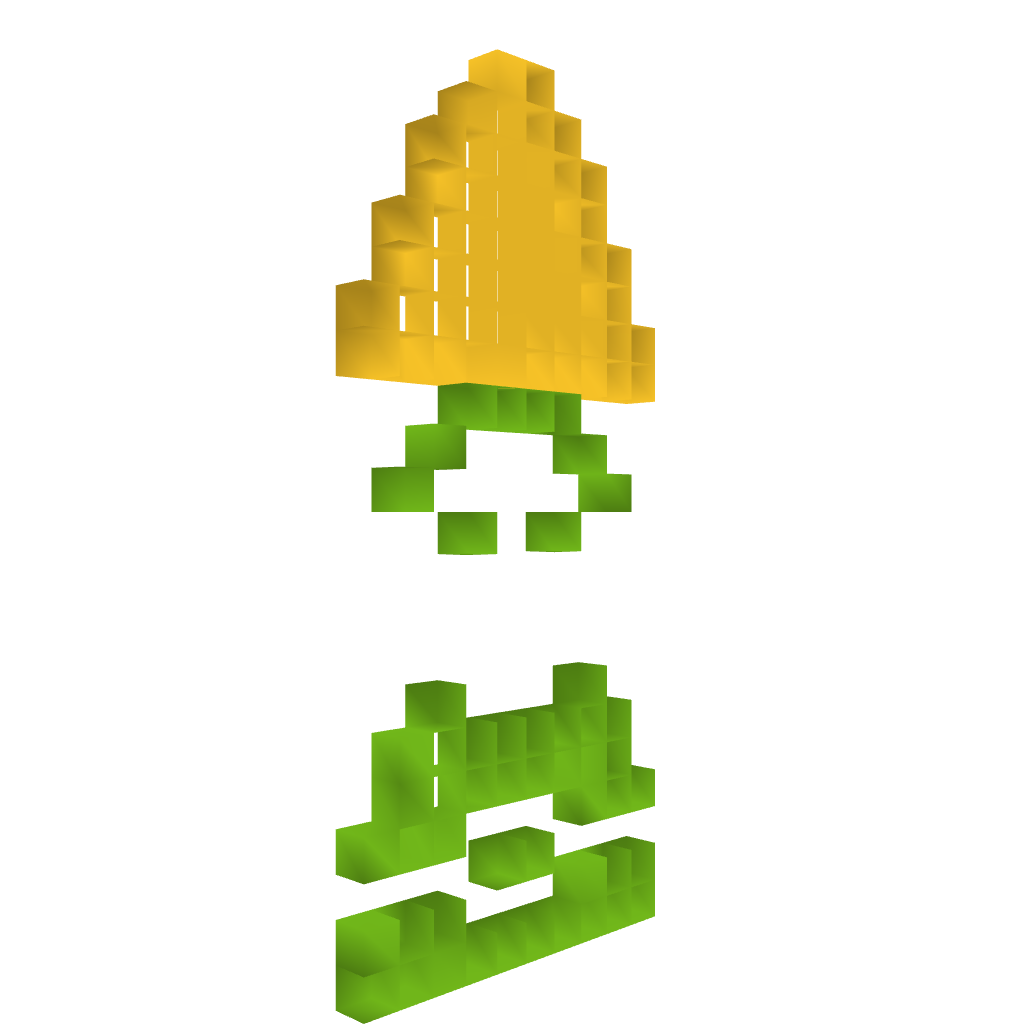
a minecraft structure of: Link Holding the Triforce NES